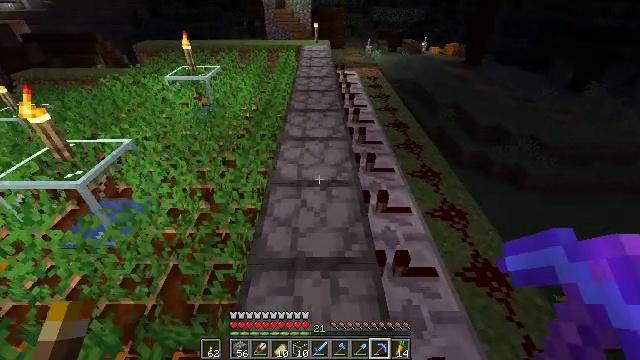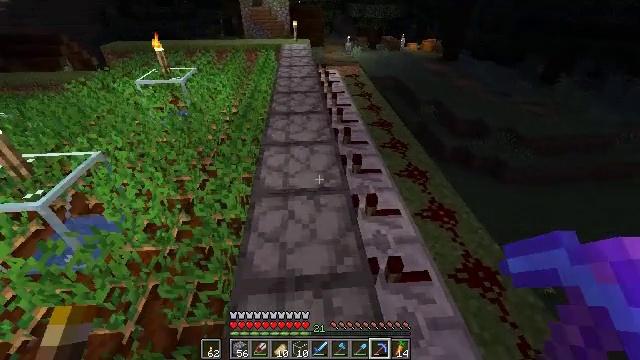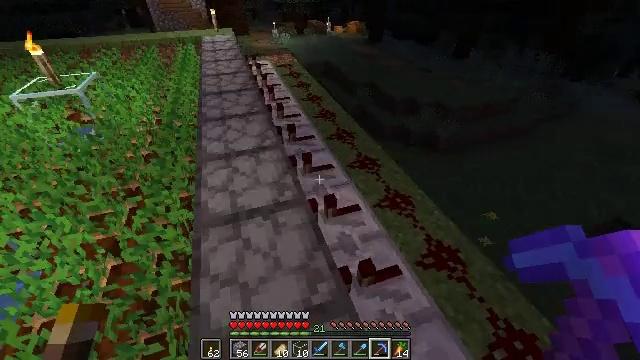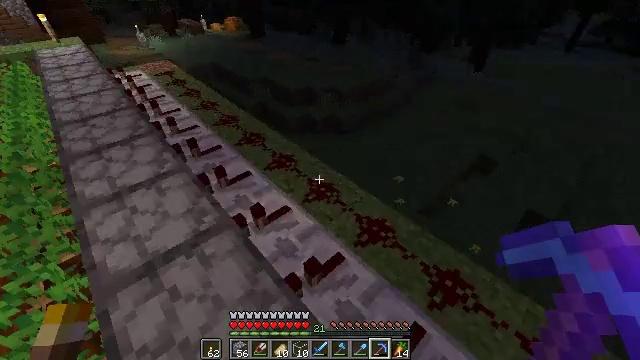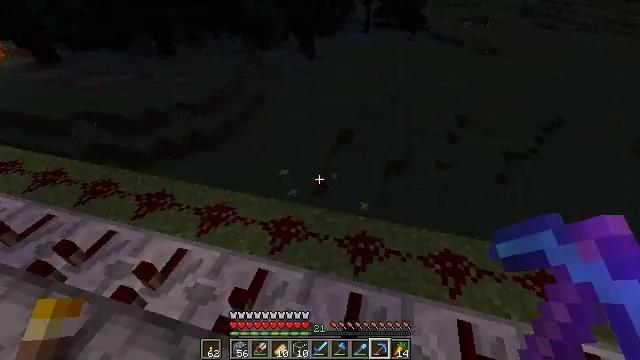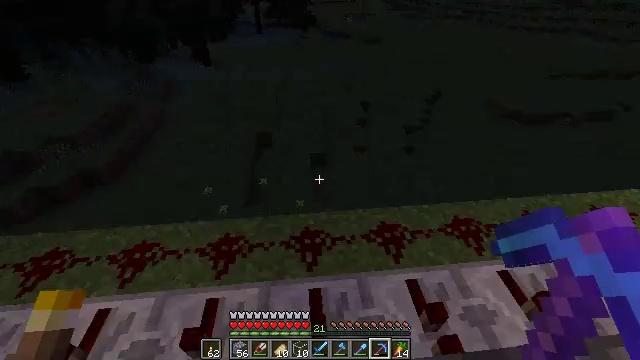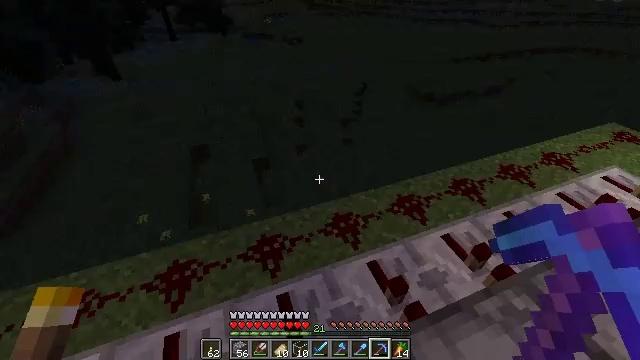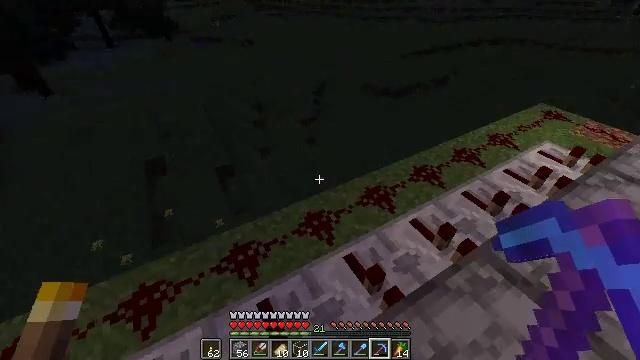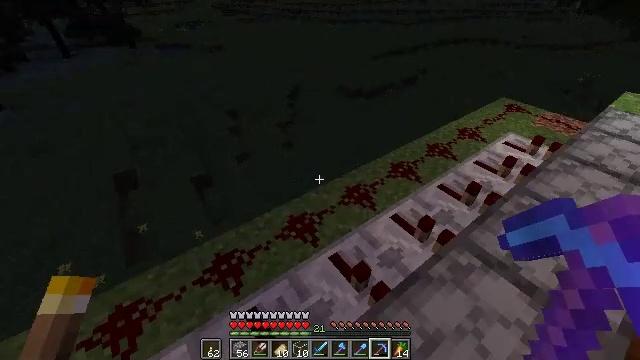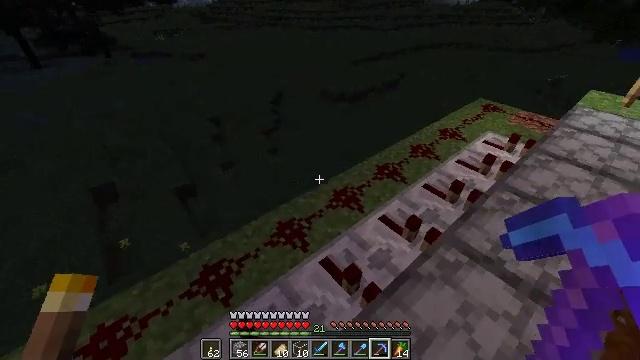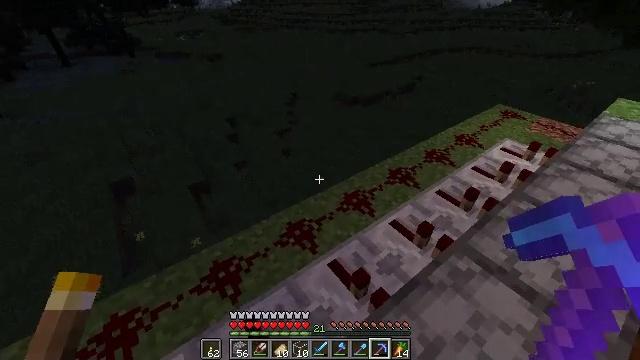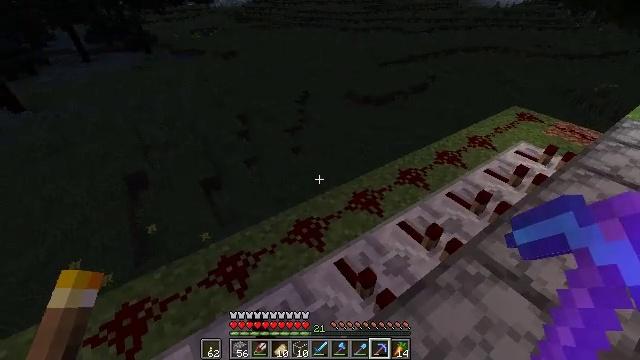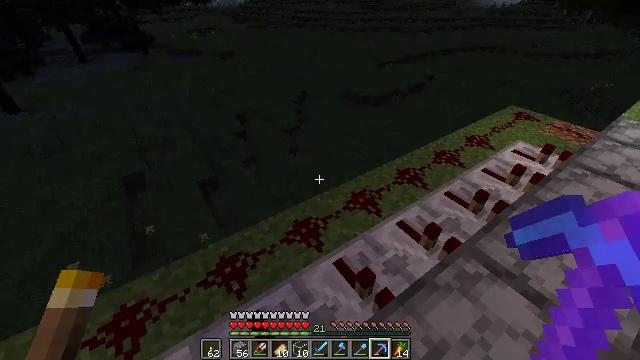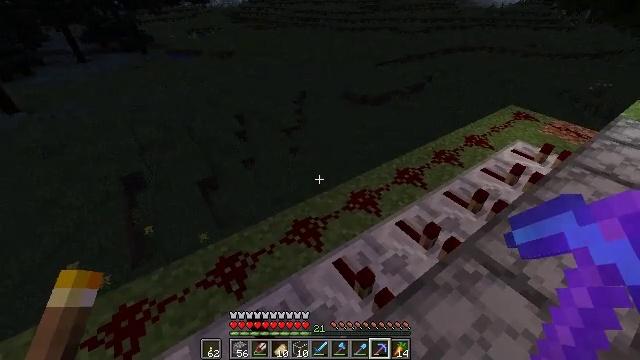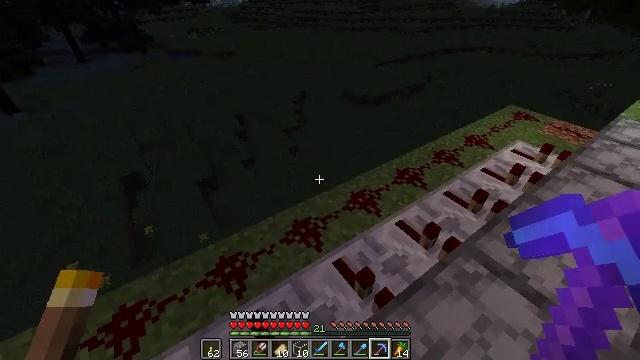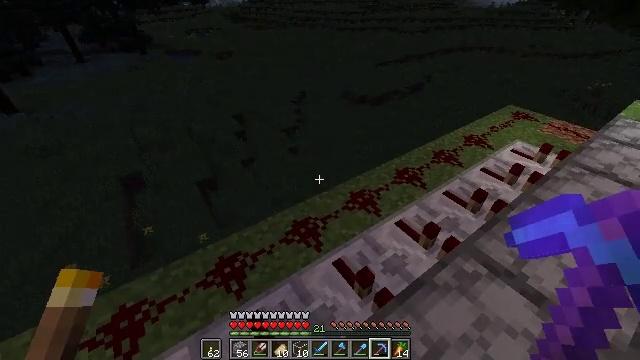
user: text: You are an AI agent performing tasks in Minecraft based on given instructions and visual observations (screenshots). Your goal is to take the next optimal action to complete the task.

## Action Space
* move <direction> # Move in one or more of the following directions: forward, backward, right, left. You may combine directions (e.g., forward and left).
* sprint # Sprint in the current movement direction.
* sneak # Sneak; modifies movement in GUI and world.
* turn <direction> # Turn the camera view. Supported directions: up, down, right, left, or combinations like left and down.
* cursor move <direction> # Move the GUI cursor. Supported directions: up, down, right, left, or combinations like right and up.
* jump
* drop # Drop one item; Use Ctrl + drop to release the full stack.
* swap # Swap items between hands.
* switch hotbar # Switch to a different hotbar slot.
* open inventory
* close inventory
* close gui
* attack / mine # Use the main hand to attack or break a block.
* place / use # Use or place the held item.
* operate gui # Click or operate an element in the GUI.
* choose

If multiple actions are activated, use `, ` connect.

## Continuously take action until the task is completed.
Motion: motion action
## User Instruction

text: Gather redstone wire from the ground.
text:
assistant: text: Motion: move forward, turn right
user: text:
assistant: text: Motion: move forward, turn right and down
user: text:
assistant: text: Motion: turn right and down
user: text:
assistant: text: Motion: turn right
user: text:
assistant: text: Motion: turn right
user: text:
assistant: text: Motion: turn right
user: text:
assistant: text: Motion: turn right
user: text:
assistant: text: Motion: turn right
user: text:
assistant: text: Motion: turn right and up
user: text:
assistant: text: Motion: turn left
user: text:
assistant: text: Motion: turn left
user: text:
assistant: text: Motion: no_op
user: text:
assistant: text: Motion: no_op
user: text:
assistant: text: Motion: no_op
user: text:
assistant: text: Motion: no_op
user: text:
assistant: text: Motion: no_op
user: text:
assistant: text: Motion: turn left
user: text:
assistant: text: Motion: turn right and up
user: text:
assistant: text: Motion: turn right
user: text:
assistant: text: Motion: turn right
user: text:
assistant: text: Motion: turn right
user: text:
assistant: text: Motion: turn right
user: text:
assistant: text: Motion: turn right
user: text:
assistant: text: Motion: turn right
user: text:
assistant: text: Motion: turn right
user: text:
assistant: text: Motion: turn right
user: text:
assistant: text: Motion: turn right
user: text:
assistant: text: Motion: turn right
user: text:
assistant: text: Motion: turn right
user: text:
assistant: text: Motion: turn right